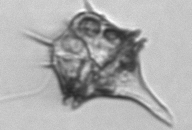
Label: Amylax